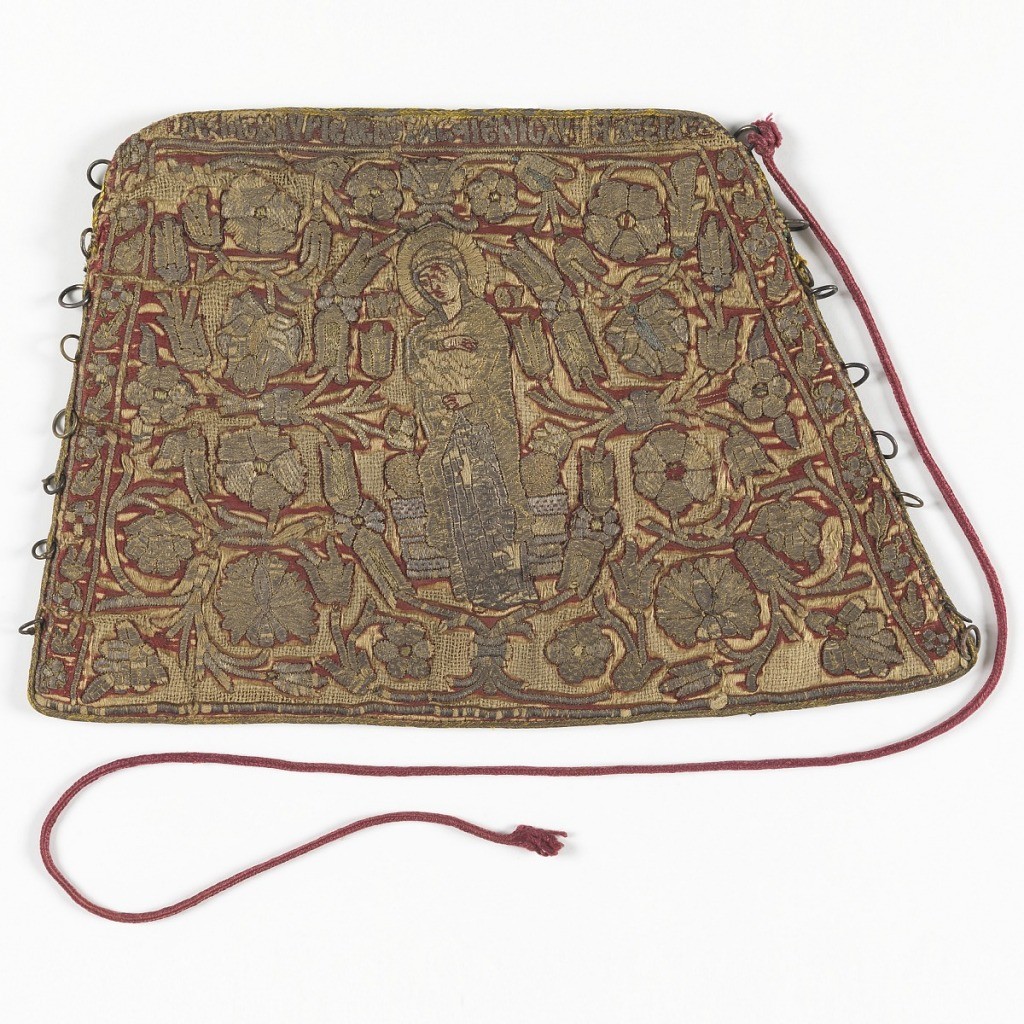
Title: Cuff
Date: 19th century
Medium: silk, linen, metal Technique: satin embroidery stitch
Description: Cuff from garment of priest in Greek Orthodox Church. Red satin on linen ground, embroidered in silver. Figure of a woman, Mary, in the center surrounded by floral motifs. Fitted with rings at side and cord for lacing. Inscription.